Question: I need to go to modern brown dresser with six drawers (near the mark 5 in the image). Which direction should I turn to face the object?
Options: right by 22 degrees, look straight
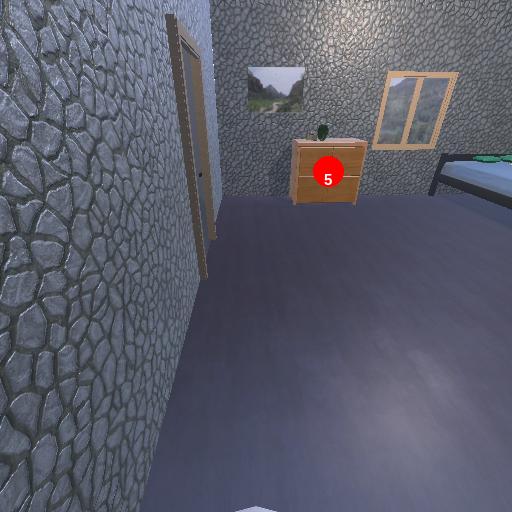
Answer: right by 22 degrees